Question: I am trying to scrape all links for tracks from my playlist.
This is my code
'''
from selenium import webdriver
from time import sleep
from bs4 import BeautifulSoup
from urllib.request import urlopen
import re
playlist = 'minimal_house'
url = 'https://www.youtube.com/channel/UCt2GxiTBN_RiE-cbP0cmk5Q/playlists'
html = urlopen(url)
soup = BeautifulSoup(html , 'html.parser')
tracks = soup.find(title = playlist).get('href')
print(tracks)
url = url + tracks
print(url)
html = urlopen(url)
soup = BeautifulSoup(html, 'html.parser')
links = soup.find_all('a',attrs={'class':'yt-simple-endpoint style-scope ytd-playlist-panel-video-renderer'})
print(links)
'''
I couldn't scrape ''a''; nor by 'id'; nor by class name.

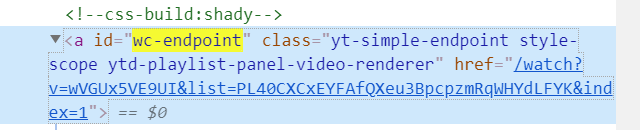
Answer: it's my messy code that works for me:
'''
from selenium import webdriver
from time import sleep
from bs4 import BeautifulSoup
from urllib.request import urlopen
import re
playlist = 'minimal_house'
url = 'https://www.youtube.com/channel/UCt2GxiTBN_RiE-cbP0cmk5Q/playlists'
html = urlopen(url)
soup = BeautifulSoup(html, 'html.parser')
tracks = soup.find('a', attrs={'title': playlist}).get('href')
print(tracks)
url = 'https://www.youtube.com' + str(tracks)
print(url)
html = urlopen(url)
soup = BeautifulSoup(html, 'html.parser')
links = soup.find_all('a')
links = set([link.get('href') for link in links if link.get('href').count('watch')])
print(links)
'''
since class names change base on device request, it's better to get all links in this case.
and you need to use selenium to scroll down to fetch all the list.